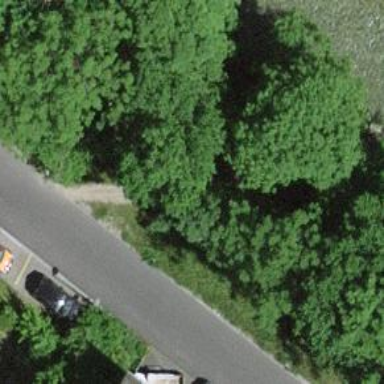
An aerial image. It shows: Brown bench in the vicinity.